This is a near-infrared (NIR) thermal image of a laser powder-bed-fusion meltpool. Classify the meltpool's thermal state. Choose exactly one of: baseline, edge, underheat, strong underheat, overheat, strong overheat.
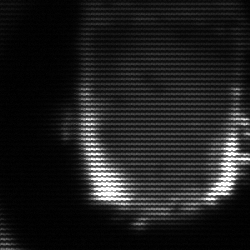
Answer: baseline